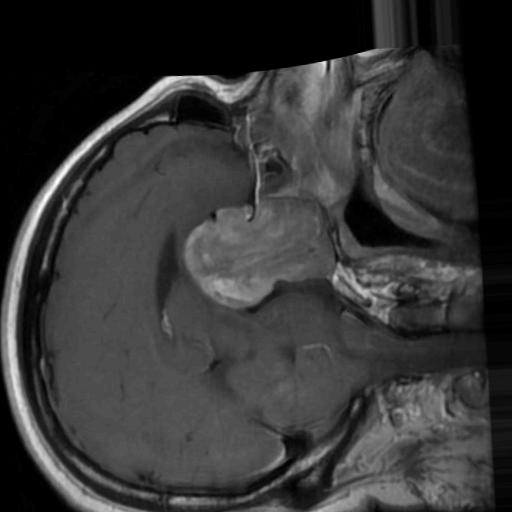
Label: brain_tumor